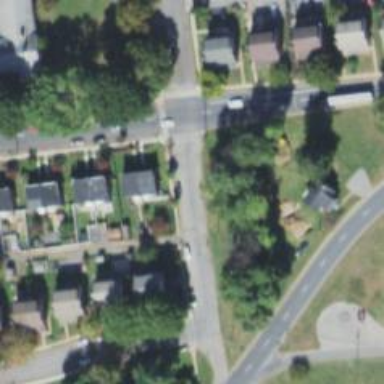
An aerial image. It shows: Residential road with asphalt surface. Sidewalk is present on the left side.